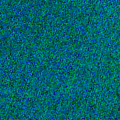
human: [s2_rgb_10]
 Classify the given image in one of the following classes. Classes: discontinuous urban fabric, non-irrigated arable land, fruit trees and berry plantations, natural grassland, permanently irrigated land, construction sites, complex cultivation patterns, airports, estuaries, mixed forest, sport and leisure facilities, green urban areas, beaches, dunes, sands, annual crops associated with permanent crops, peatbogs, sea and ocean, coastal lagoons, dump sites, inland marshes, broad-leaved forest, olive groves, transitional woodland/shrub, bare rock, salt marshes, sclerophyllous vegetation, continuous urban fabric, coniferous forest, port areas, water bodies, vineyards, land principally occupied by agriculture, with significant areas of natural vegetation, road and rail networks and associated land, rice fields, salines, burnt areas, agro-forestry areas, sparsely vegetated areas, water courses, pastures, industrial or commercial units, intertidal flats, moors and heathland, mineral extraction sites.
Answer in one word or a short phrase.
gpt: sea and ocean